A bearing vibration time series has been folded into this square grayscale image, one row per segment of consecutive samples. Classify the bearing condition as one of: normal, inner_race, outer_race, ball.
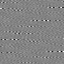
Answer: inner_race